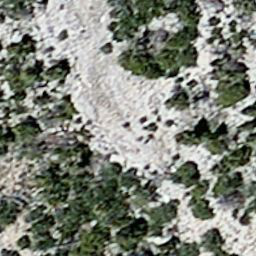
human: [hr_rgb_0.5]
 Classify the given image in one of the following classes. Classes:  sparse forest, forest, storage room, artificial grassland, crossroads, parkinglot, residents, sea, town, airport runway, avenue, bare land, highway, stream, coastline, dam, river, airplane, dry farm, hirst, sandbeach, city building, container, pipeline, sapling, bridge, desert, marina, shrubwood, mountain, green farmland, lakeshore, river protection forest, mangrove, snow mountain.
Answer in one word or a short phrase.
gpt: sparse forest